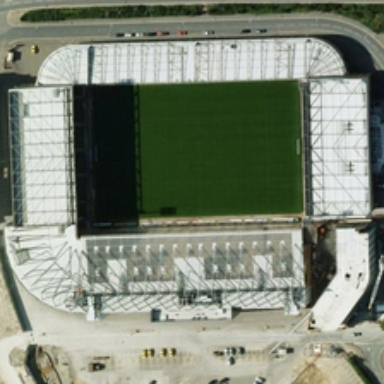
A parking lot and a road are near a large stadium .